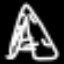
Label: The Eiffel Tower